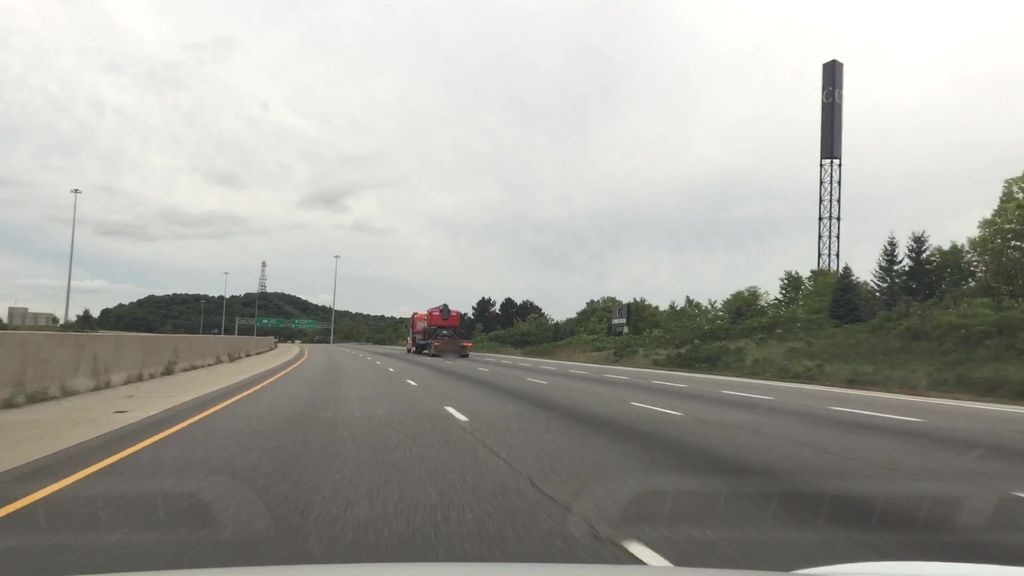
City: kitchener-waterloo